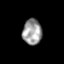
Tissue: skin
Cell type: Epithelial cells
Senescence score: 0.2446
Nuclear area (px): 481
Mean DAPI intensity: 156.15